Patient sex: F
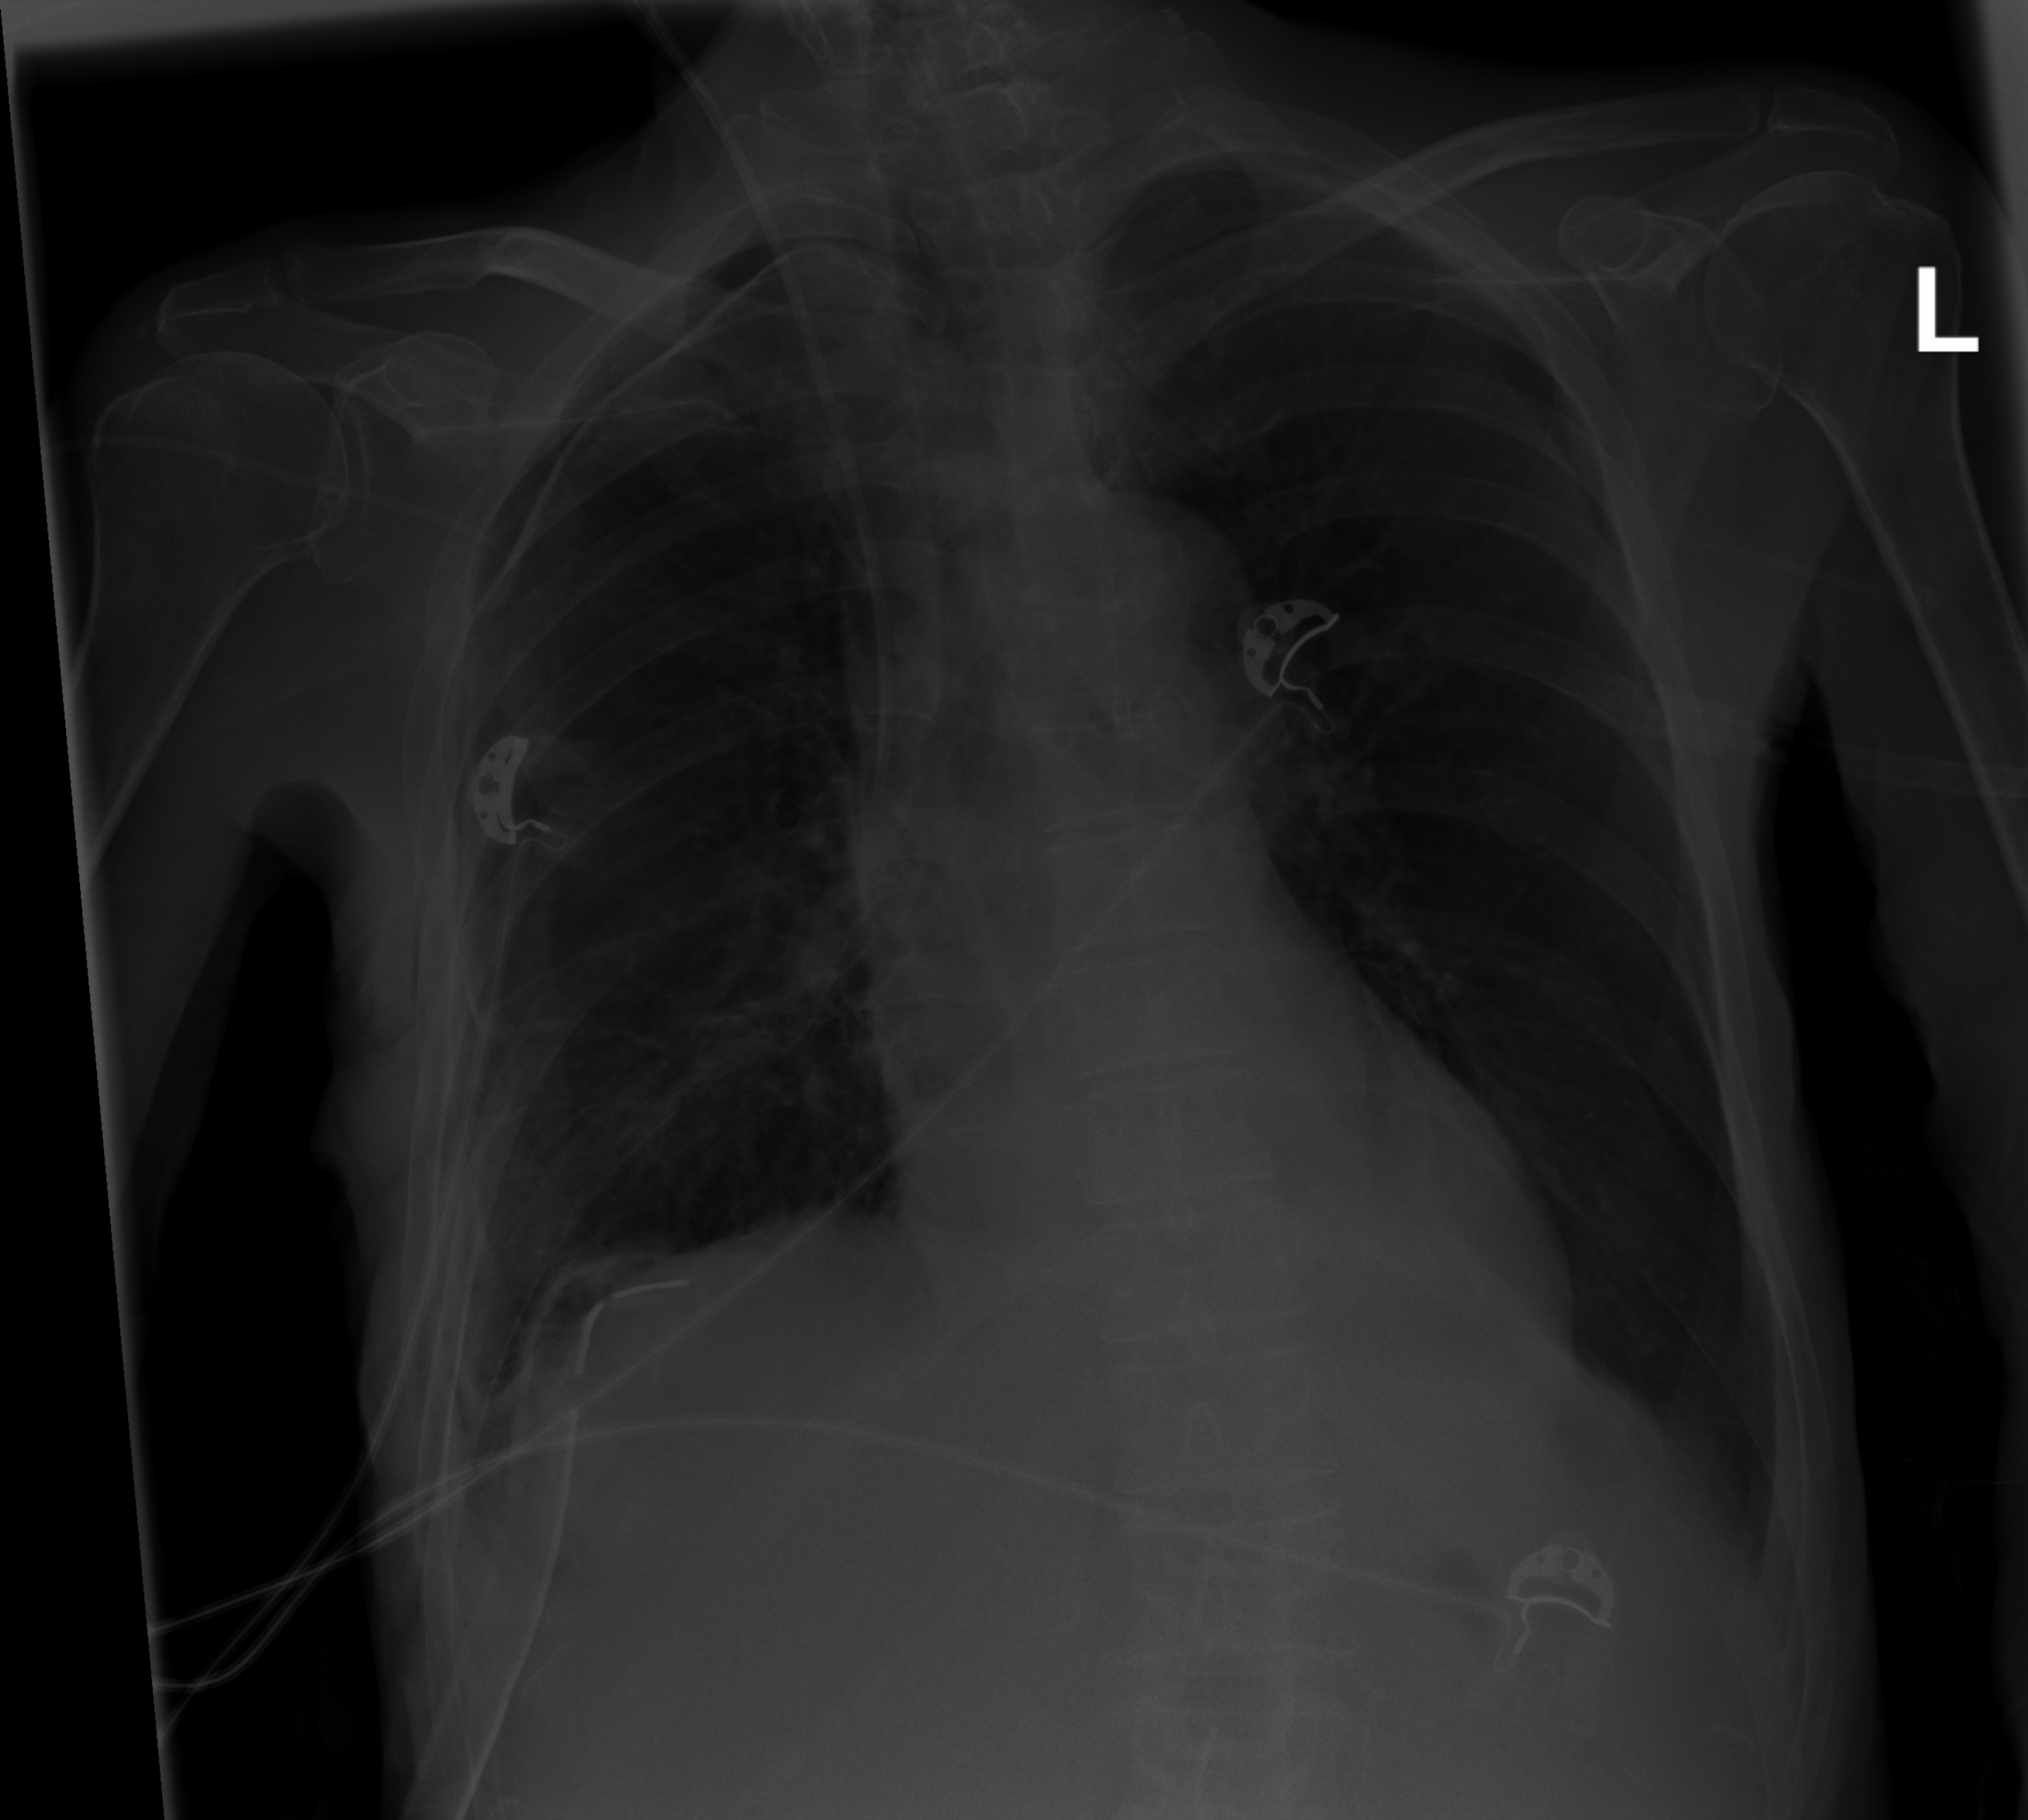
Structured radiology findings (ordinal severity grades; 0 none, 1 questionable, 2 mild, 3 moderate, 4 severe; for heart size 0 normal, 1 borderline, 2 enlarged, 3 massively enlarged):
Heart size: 0
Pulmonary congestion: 0
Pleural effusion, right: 2
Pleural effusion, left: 2
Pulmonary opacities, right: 0
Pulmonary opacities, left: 0
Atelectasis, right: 2
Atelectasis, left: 0